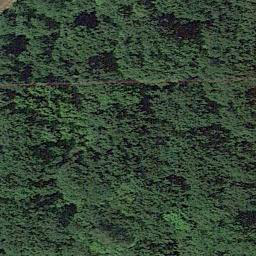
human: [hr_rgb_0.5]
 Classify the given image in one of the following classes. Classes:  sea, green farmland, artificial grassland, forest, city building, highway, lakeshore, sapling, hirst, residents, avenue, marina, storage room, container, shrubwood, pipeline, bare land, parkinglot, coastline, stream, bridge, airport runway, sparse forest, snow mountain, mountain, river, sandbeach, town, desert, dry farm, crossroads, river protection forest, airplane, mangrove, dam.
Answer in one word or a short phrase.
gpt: forest